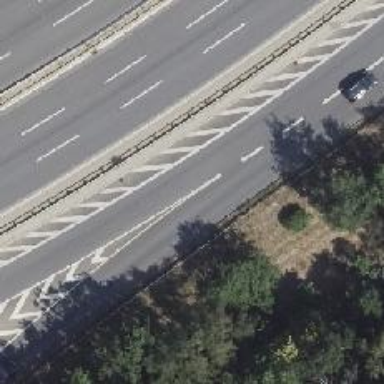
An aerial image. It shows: Asphalt motorway link.